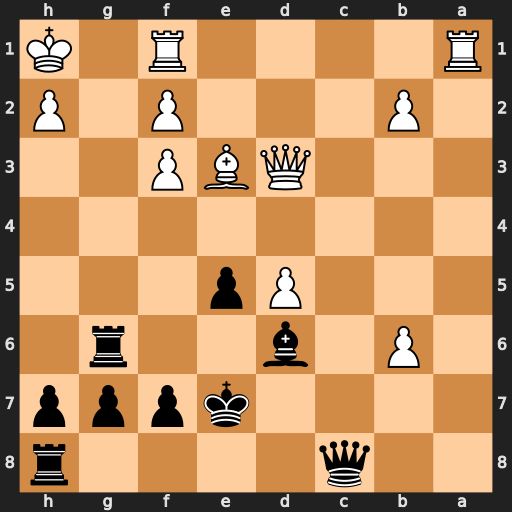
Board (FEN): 2q4r/4kppp/1P1b2r1/3Pp3/8/3QBP2/1P3P1P/R4R1K
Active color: b
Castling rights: -
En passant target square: -
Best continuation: Qh3 Bg5+ Rxg5